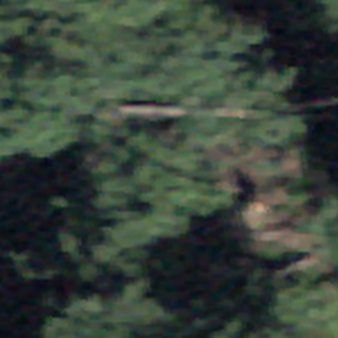
Label: other